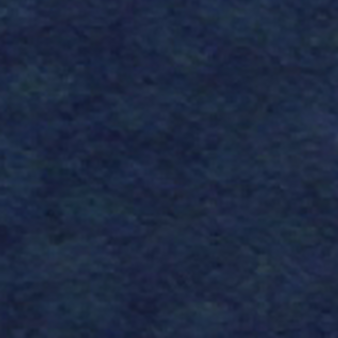
Label: other